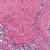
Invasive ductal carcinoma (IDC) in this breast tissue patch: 1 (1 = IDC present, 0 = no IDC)